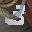
Label: 3